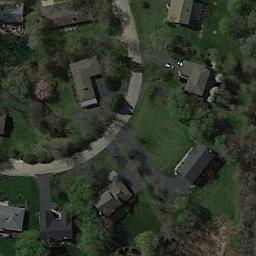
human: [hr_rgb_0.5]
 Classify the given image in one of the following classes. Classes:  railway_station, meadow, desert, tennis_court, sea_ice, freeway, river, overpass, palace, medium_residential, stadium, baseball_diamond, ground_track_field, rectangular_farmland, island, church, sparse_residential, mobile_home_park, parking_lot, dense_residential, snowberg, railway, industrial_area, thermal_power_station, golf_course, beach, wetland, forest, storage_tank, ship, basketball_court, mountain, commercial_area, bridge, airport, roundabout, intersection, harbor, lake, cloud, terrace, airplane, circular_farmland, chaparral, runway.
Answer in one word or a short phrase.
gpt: medium_residential